Brain MRI, t1w sequence, axial 2D slice.
Patient: age 43, sex F, weight 78 kg, height 1.78 m
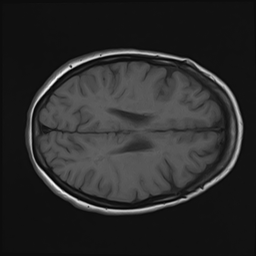